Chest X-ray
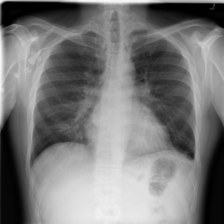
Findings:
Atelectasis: negative
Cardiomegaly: negative
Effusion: negative
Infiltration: negative
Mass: negative
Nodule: negative
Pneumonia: negative
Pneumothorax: negative
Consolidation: negative
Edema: negative
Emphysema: negative
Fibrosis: negative
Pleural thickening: positive
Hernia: negative